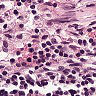
Metastatic tissue present: no